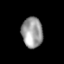
Tissue: lung
Cell type: Epithelial cells
Senescence score: 0.2078
Nuclear area (px): 626
Mean DAPI intensity: 156.173